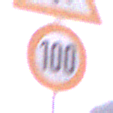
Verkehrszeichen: Geschwindigkeit100
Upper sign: AmphibienwanderungLinks
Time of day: Dawn
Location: Outdoor (RoadRail)
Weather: Clear
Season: NotSpecified
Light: Natural